Question: So I install cherokee and included django-cpserver into my django app.
Thereafter, I ran
'''
python manage.py runcpserver daemonize=1 port=3035 pidfile=/var/run/django/cherrypy.pid-1 threads=1 request_queue_size=0
'''
and repeated these commands to spawn 10 processes cherrypy.pid-1, cherrypy.pid-2, etc etc, cherrypy.pid-10.
On my cherokee admin, I then mapped these 10 information sources to my django instance:-

However, after restarting cherokee, it simply gives me a 502 bad gateway error and looking at my cherokee.error log, I see a series of errors that say:-
'''
{'type': "warning", 'time': "20/09/2011 06:39:26.264",
'title': "Taking source='localhost:3042' back on-line",
'code': "balancer_round_robin.c:170",
'error': "63", 'description': "The information source is being disabled.",
'version': "1.2.99", 'compilation_date': "Sep 16 2011 00:35:11",
'configure_args': " '--prefix=/usr' '--sysconfdir=/etc' '--localstatedir=/var' '--disable-static' '--with-wwwroot=/srv/http' '--with-wwwuser=http' '--with-wwwgroup=http' '--with-python=python2' '--enable-os-string=Arch Linux' 'CFLAGS=-march=x86-64 -mtune=generic -O2 -pipe -fstack-protector --param=ssp-buffer-size=4 -D_FORTIFY_SOURCE=2' 'LDFLAGS=-Wl,-O1,--sort-common,--as-needed,-z,relro,--hash-style=gnu' '--prefix=/usr' '--sysconfdir=/etc' '--localstatedir=/var' '--disable-static' '--with-wwwroot=/srv/http' '--with-wwwuser=http' '--with-wwwgroup=http' '--with-python=python2' '--enable-os-string=Arch Linux' 'CFLAGS=-march=x86-64 -mtune=generic -O2 -pipe -fstack-protector --param=ssp-buffer-size=4 -D_FORTIFY_SOURCE=2' 'LDFLAGS=-Wl,-O1,--sort-common,--as-needed,-z,relro,--hash-style=gnu'",
'backtrace': ""}
'''
I am not sure what I did wrong with my configuration. Will be grateful for any pointers leading me towards the right direction to resolve this "502 gateway error" issue.
(I should add that if I use the standard scgi deployment configuration for django on cherokee, everything works just fine. But I would like to figure out how to use cherrypy as a reverse proxy to deploy django on cherokee.)
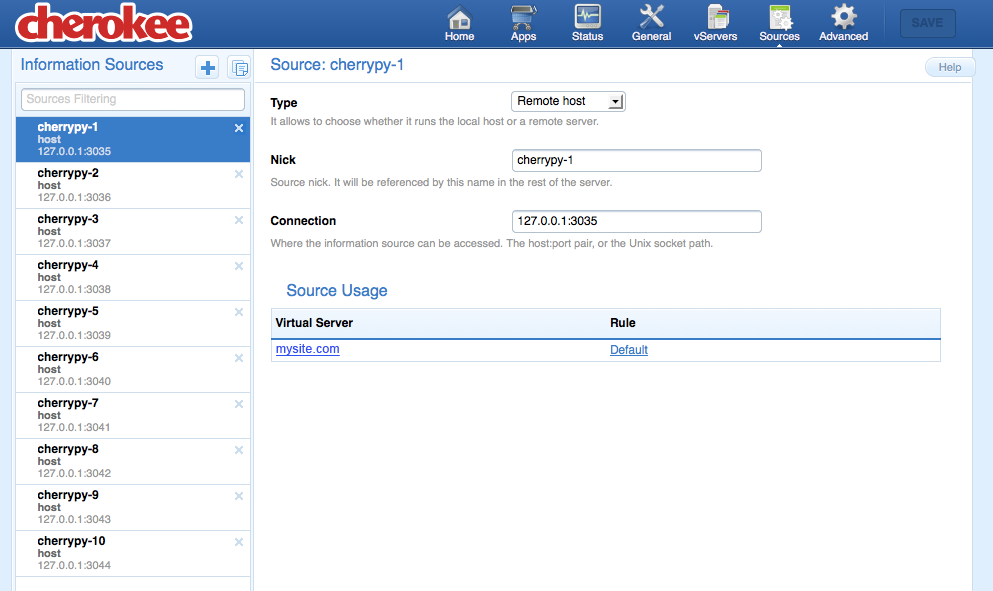
Answer: Problem solved. Specify the internal IP and all is good!